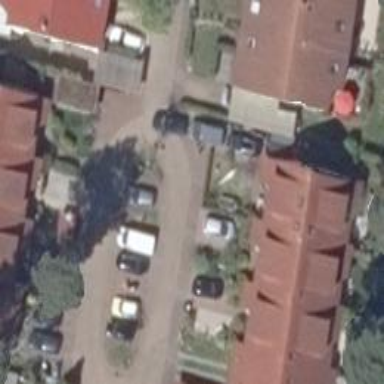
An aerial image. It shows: Living street.